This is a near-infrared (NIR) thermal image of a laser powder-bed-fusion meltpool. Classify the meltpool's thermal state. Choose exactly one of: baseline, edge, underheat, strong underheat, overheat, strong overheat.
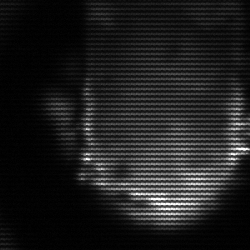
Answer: baseline